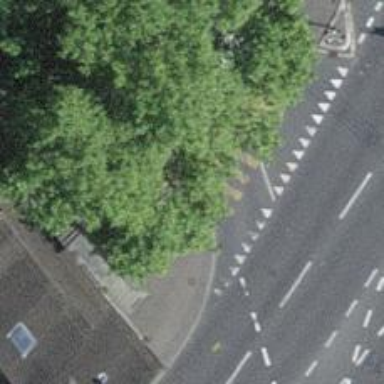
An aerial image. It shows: Sidewalk along the footway.